Question: I have a table that has the columns "Animal ID" "Animal Date" "Viper Date" "Total_Volume" and "Type of specific frog". I need to get a composition % by day so what I need to do is sum the "Total_Volume" by "Animal Date" and then divide it by individual "Total Volume" so I can get the composition % by day.

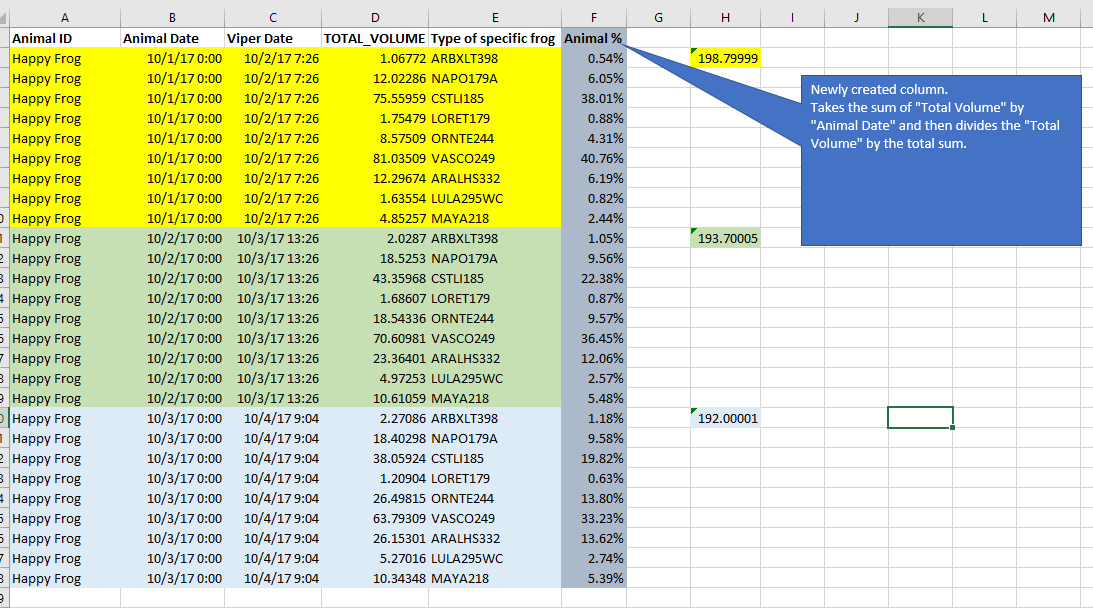
Answer: If I understand correctly, you can use window functions. The following calculates the ratio for each animal based on the total for that animal on that day:
'''
select t.*,
(t.total_volume /
sum(t.total_volume) over (partition by animalId, cast(animalDate as date))
) as day_ratio
from t;
'''
I would suggest that you do the formatting at the application layer.